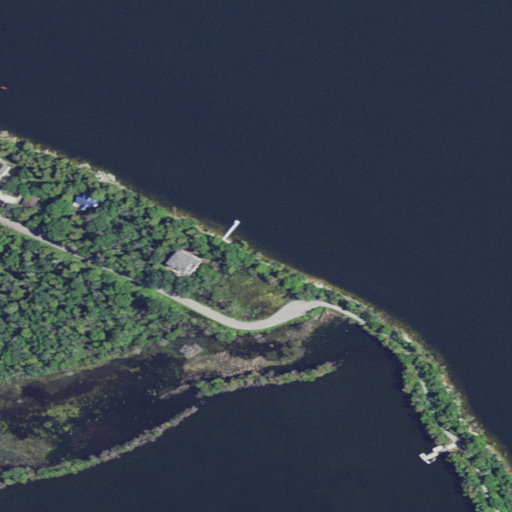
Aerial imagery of cape in Wisconsin named Cabot Point containing open water, herbaceous wetlands, woody wetlands, open development, low intensity development, medium intensity development, barren land, and mixed forest